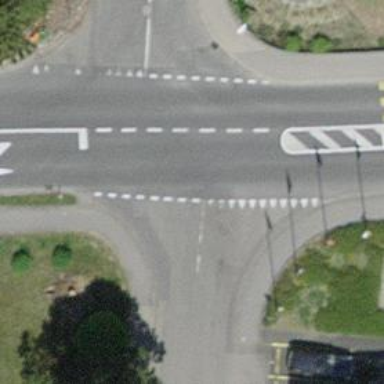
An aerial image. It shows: Secondary road with asphalt surface and designated cycle lane.